Question: I'm having some difficulties getting a large jpg to show properly on an ipad 2. The file is 9577x600 pixels and is set as a background image on a div. I've defined '-webkit-background-size' on that div and set it to the same dimensions as the image. I also set my viewport meta tag to:
'''
<meta name="viewport" content="initial-scale=1.0, maximum-scale=1.0, minimum-scale=1.0, user-scalable=no"/>
'''
My css is:
'''
#content { position: relative; background: url(../images/infographic.jpg) left top no-repeat; width: 9577px; height: 600px; -webkit-background-size: 9577px 600px; }
'''
Here is a screenshot of what I'm getting on the ipad compared to what I'm seeing on my desktop:

Does anyone know what could be causing this?
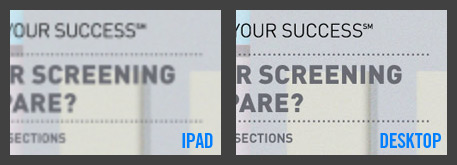
Answer: Problem solved - I had to split up the large image into two and have them as background images on two different divs. The ipad must have struggled with the large pixel dimensions.